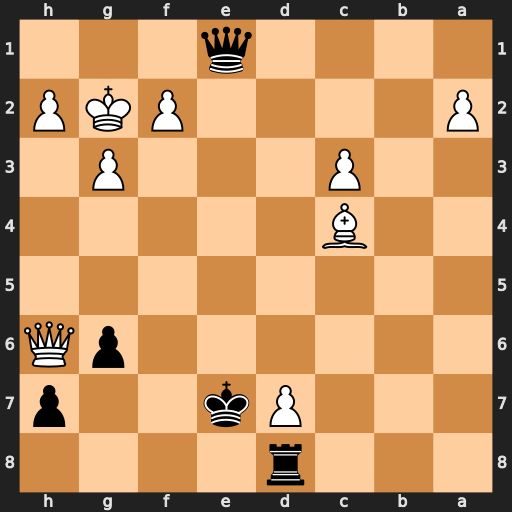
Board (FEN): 3r4/3Pk2p/6pQ/8/2B5/2P3P1/P4PKP/4q3
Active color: b
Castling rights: -
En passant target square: -
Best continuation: Qe4+ f3 Qxc4